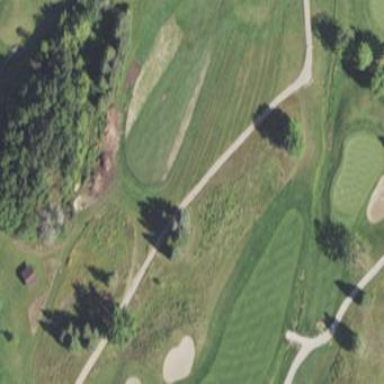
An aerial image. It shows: Golf fairway surrounded by grass.